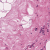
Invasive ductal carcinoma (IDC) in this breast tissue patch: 0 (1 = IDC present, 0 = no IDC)